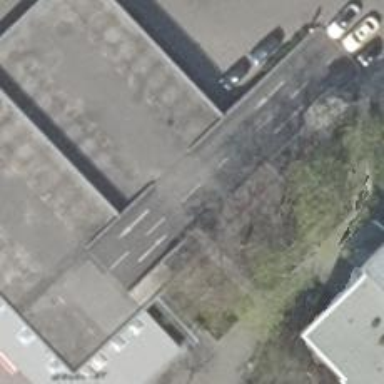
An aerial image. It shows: Driveway for service vehicles.